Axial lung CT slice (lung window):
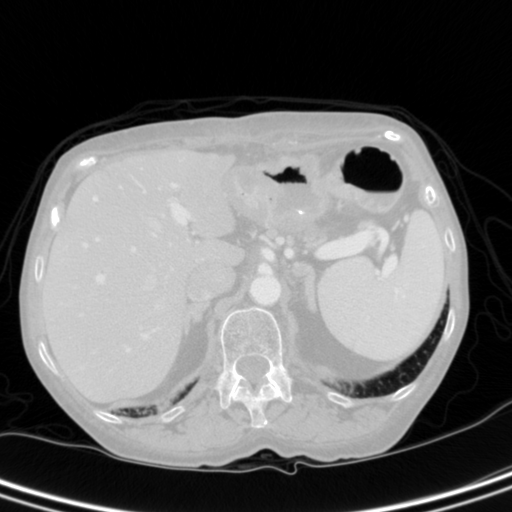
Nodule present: no